一年级 · 算术
在下列钟表中，晚上开始睡觉的时间是（）。
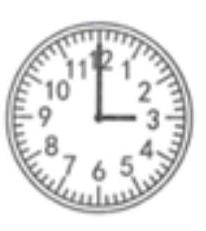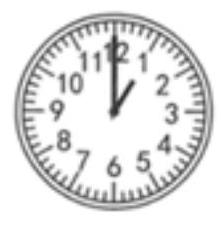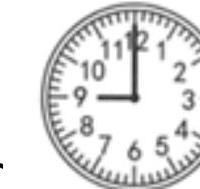
A.

B.

答案: C